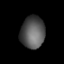
Tissue: lung
Cell type: Epithelial cells
Senescence score: 0.2062
Nuclear area (px): 759
Mean DAPI intensity: 87.025